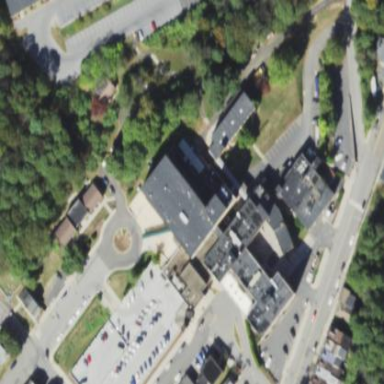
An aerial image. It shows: Hospital providing healthcare services.